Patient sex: M
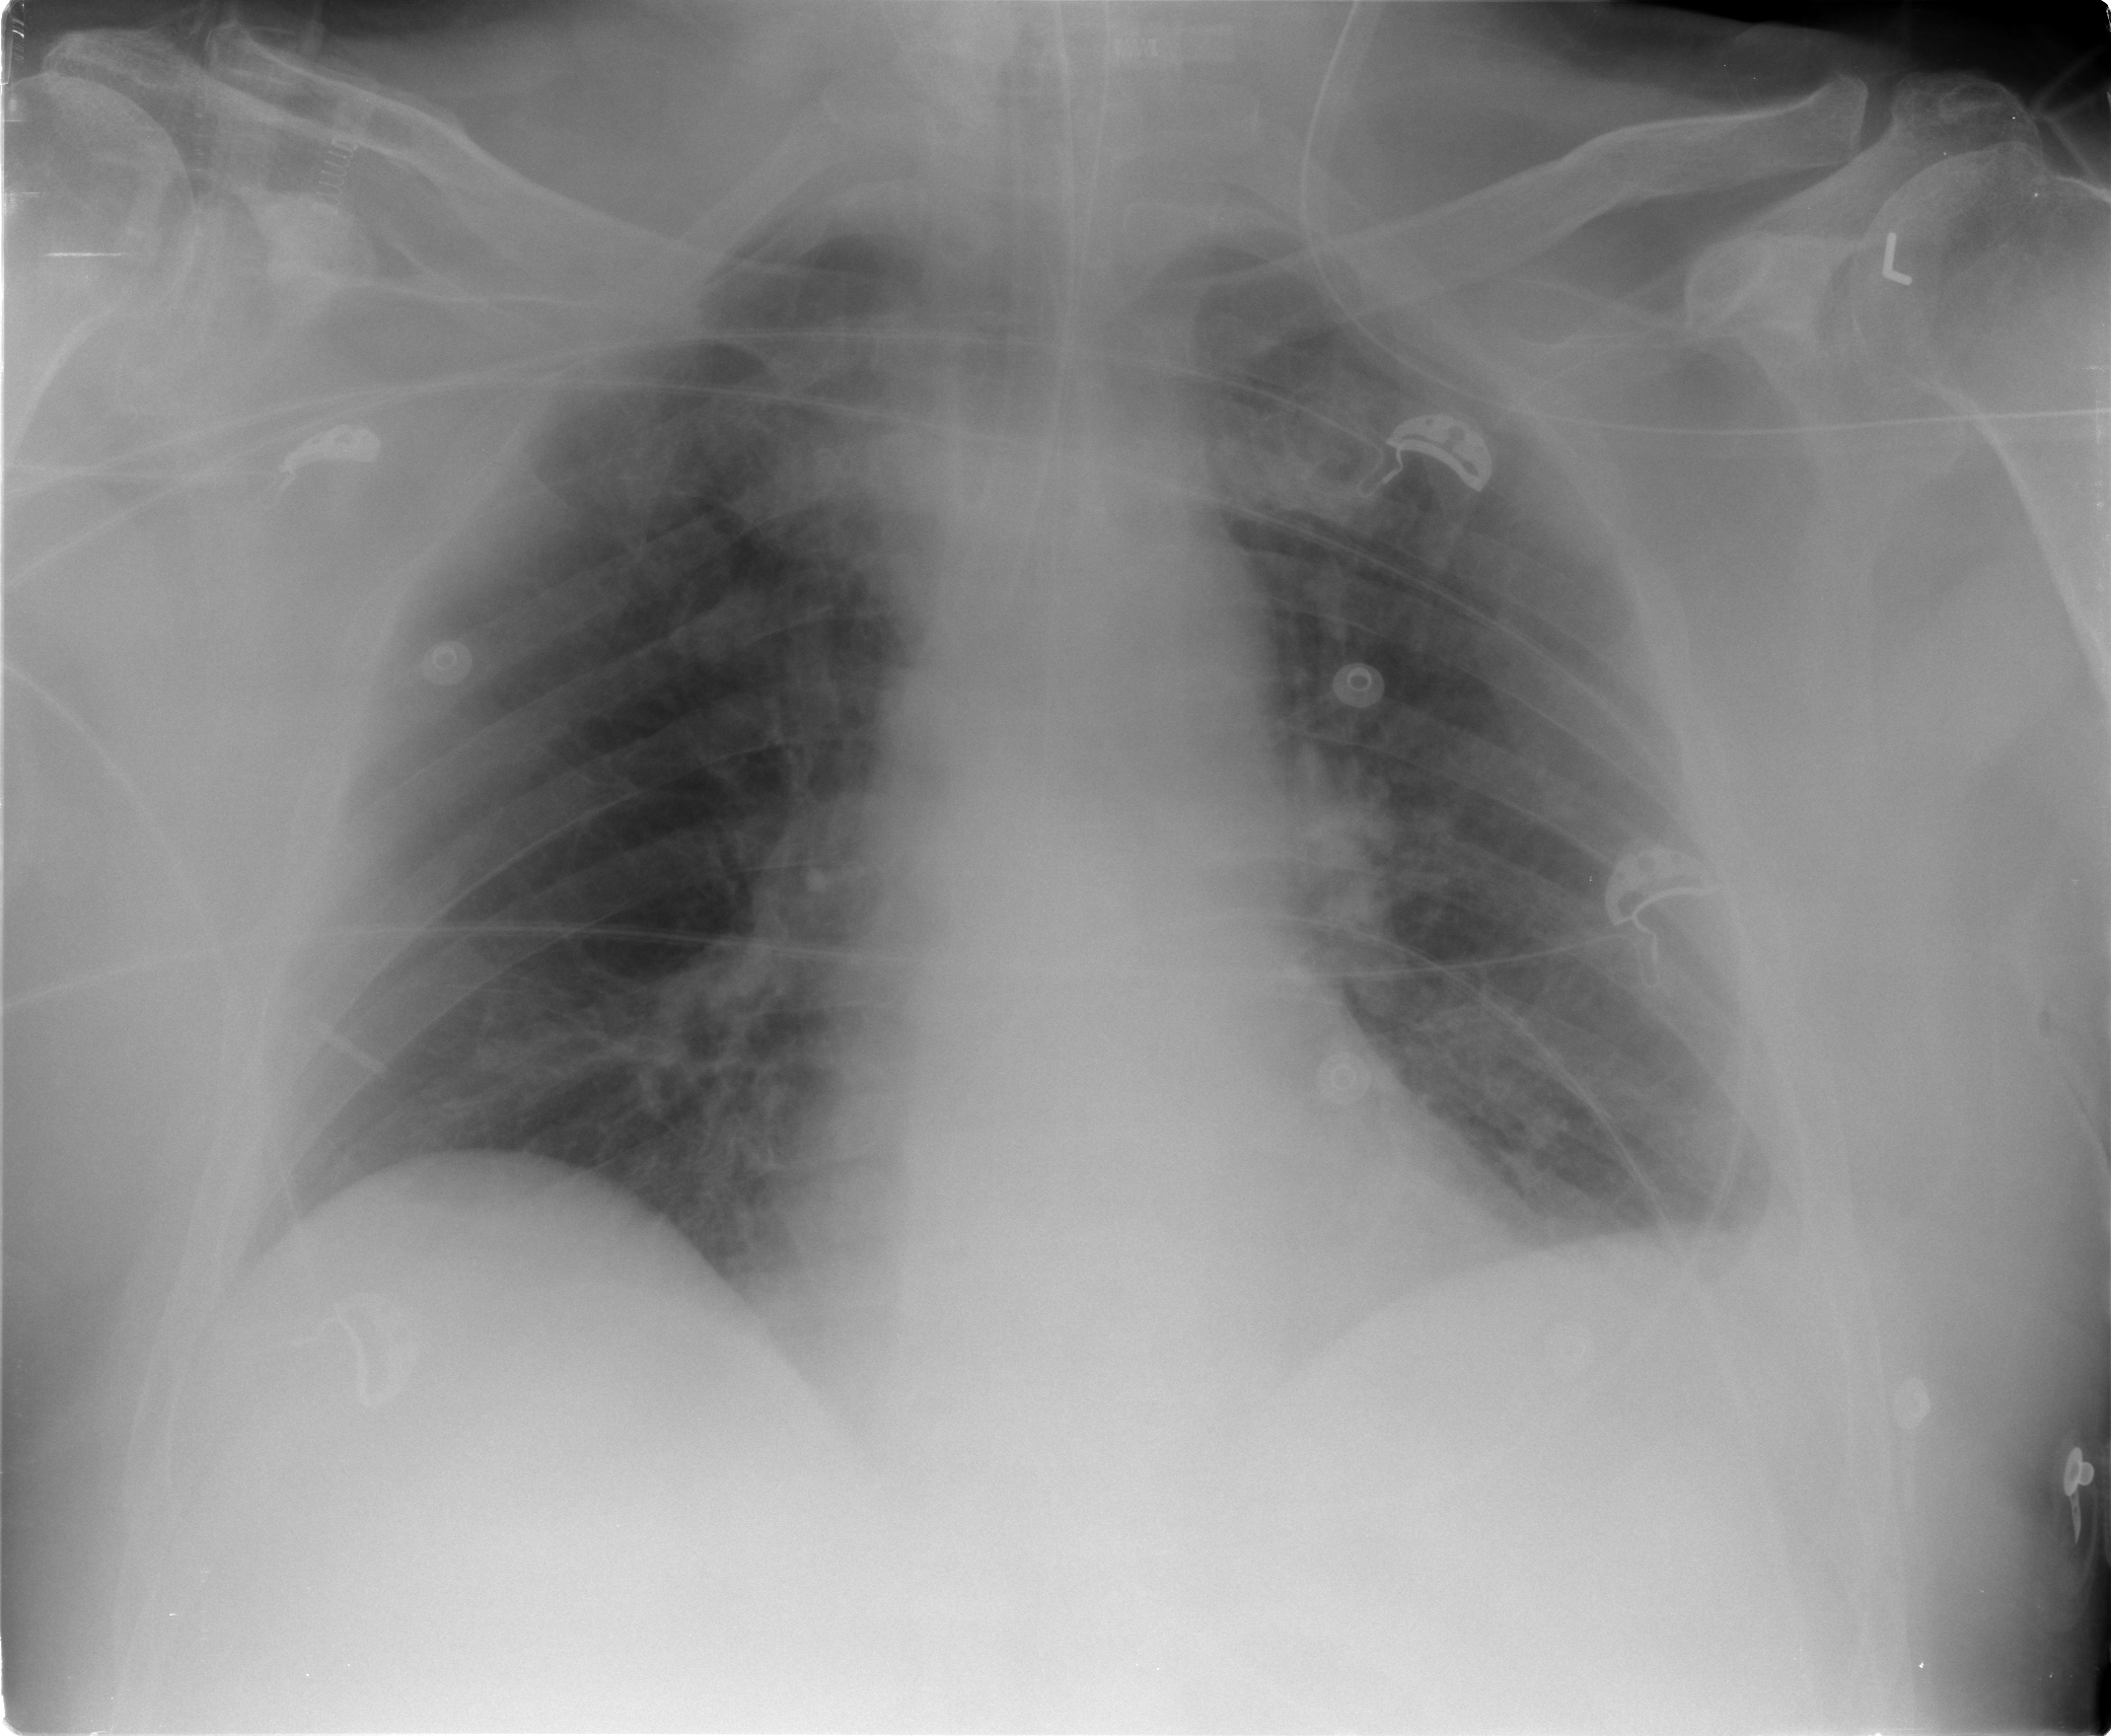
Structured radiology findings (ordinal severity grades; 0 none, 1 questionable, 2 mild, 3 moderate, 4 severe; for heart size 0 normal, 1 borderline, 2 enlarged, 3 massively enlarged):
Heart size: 0
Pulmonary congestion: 0
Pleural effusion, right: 0
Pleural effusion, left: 2
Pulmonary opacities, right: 0
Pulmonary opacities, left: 1
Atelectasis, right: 0
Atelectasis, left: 0